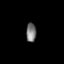
Tissue: lung
Cell type: Fibroblasts
Senescence score: 0.6858
Nuclear area (px): 187
Mean DAPI intensity: 120.786